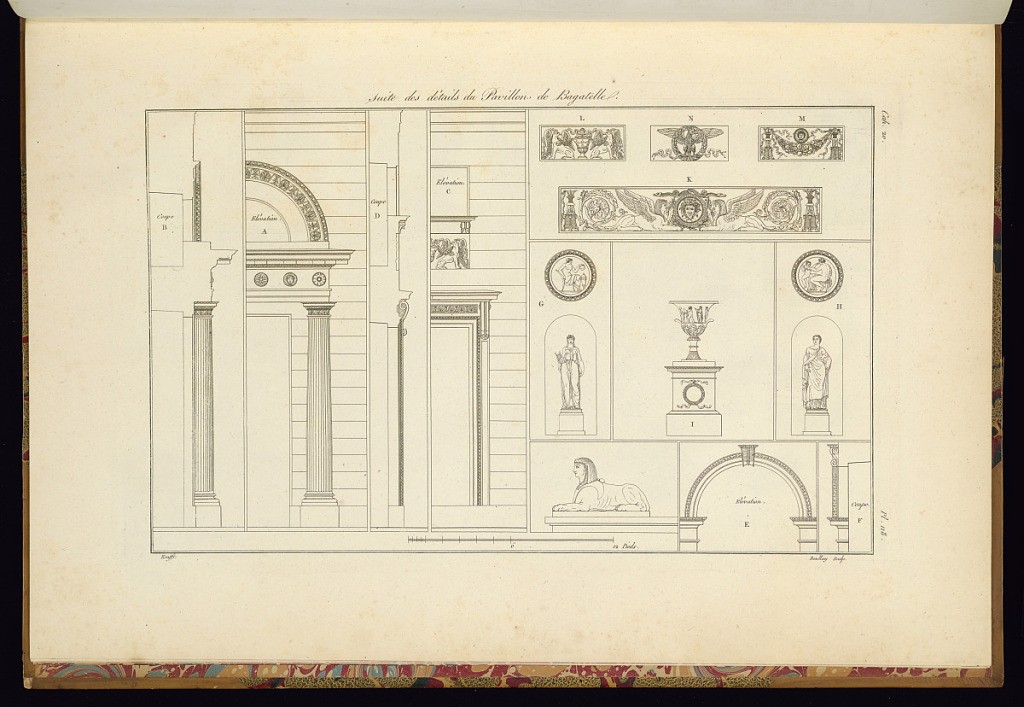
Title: Suite des détails du Pavillon de Bagatelle
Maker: Jean-Charles Krafft, French, 1764 - 1833
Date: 1812
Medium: Etching and engraving on paper
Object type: Print
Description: Architectural details for a garden pavilion with elevations and sectional views of columns, doors, entablatures, roundels, friezes, and sculptures including a sphinx and two female figures in classical robes with Empire style motifs and ornament.